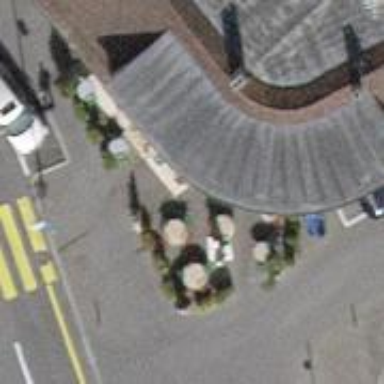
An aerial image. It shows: Restaurant.